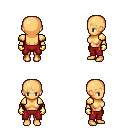
a pixel art fantasy rpg character, female body template, human, tanned skin, gold arm armor, red pants, plain hairstyle, gold gloves, four views (front, back, left, right), 2x2 character sprite sheet, small pixel art, hard edges, no anti-aliasing